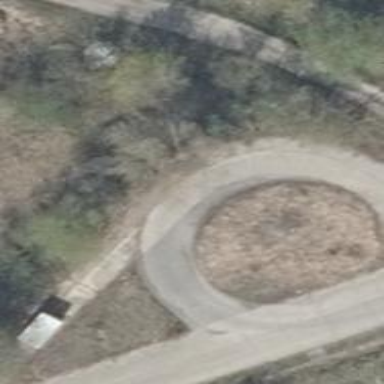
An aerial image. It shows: Concrete service road